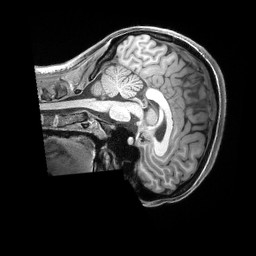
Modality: T1w
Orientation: sagittal
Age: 22
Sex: female
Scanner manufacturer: siemens
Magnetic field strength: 3 T
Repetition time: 2.3 s
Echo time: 0.00298 s